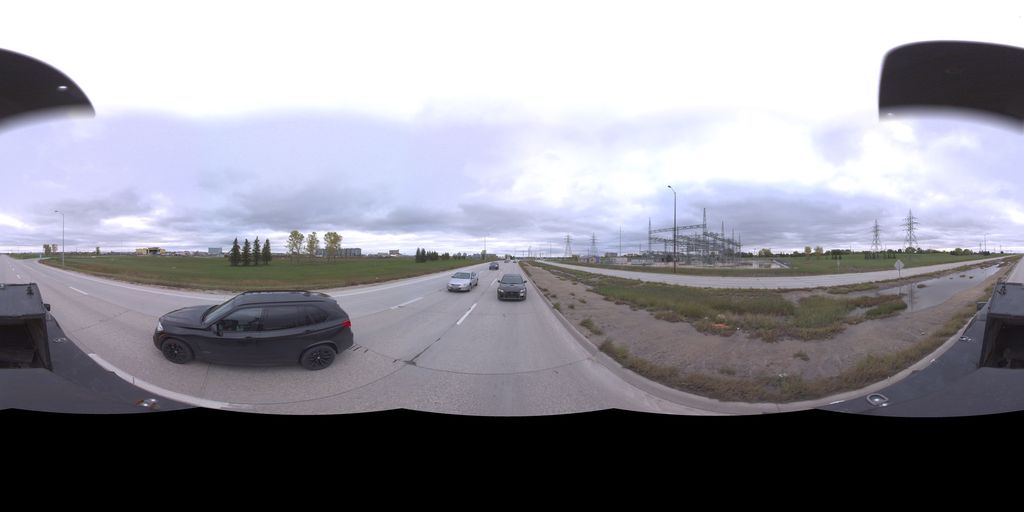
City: winnipeg